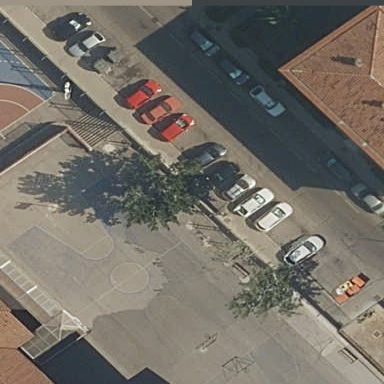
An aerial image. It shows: Basketball court on leisure land pitch.